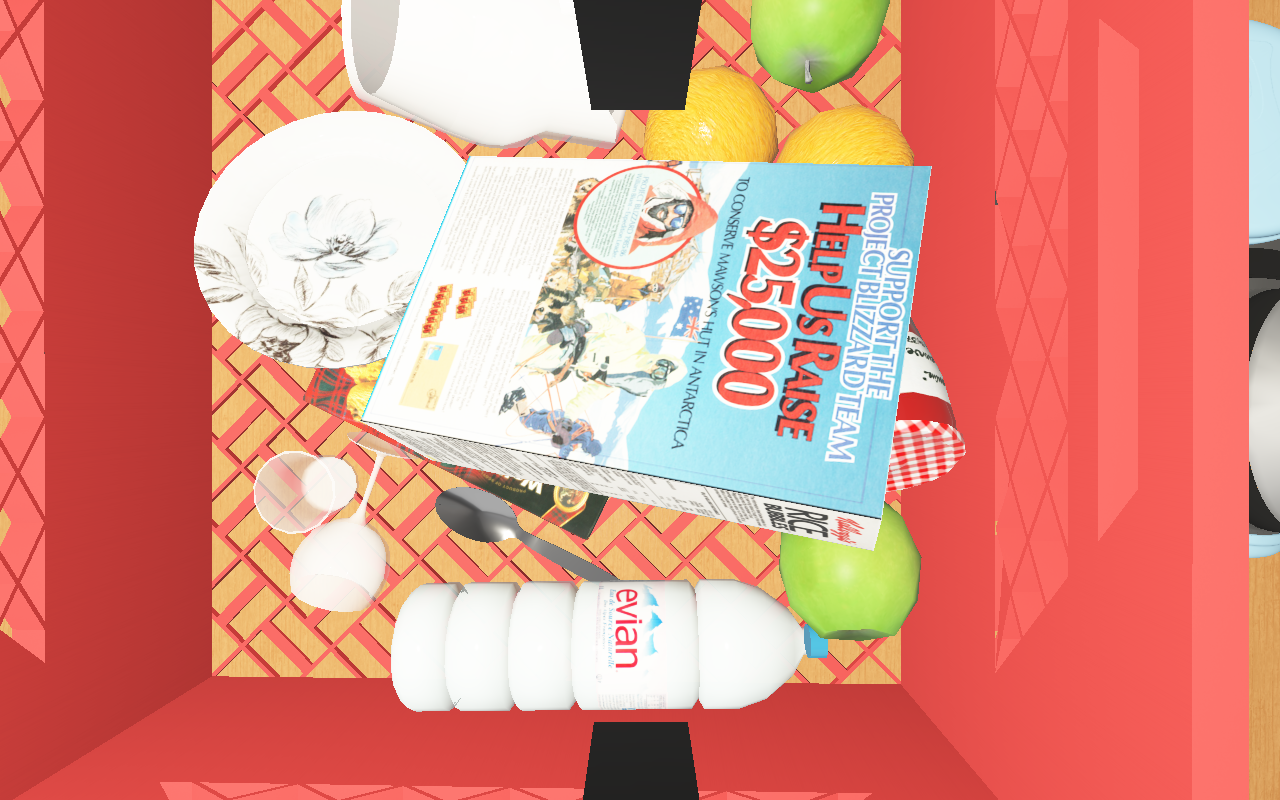
Objects in the scene:
carafe
water bottle
apple
orange
spoon
plate
jam jar
cereal box
cereal box
biscuit box